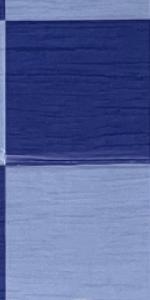
Label: Empty